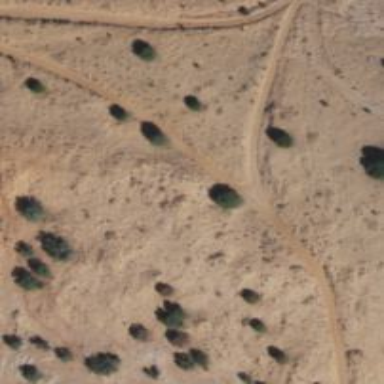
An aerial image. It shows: Track road.